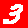
Digit: 3